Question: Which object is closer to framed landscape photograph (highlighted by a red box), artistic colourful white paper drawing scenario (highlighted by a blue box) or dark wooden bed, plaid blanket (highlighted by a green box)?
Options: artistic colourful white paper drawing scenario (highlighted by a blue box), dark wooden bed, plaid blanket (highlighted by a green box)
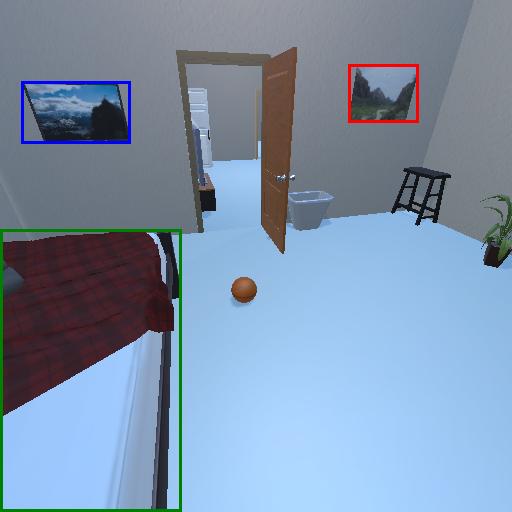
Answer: artistic colourful white paper drawing scenario (highlighted by a blue box)